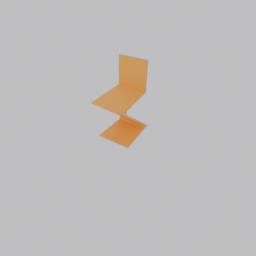
Label: furniture